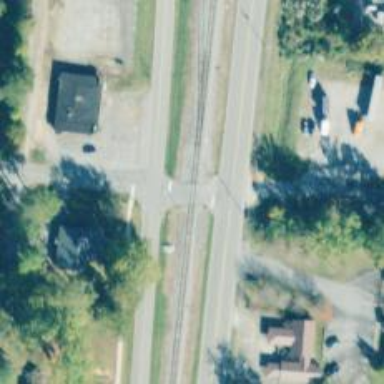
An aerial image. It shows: Railway level crossing.